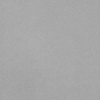
Label: dusty